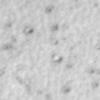
Label: no_change